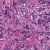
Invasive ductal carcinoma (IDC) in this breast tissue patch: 1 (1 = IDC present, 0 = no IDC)